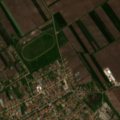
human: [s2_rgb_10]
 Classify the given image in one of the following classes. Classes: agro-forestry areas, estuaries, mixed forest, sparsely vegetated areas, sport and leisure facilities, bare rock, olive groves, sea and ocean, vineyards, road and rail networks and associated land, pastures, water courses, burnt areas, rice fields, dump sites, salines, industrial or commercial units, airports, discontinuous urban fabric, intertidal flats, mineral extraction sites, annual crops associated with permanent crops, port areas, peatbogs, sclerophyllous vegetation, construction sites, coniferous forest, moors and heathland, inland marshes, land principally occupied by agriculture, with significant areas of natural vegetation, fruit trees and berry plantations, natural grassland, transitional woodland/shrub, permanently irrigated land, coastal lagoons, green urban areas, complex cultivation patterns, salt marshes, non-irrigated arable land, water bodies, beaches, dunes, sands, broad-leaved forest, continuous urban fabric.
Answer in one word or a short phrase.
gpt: discontinuous urban fabric, non-irrigated arable land, complex cultivation patterns